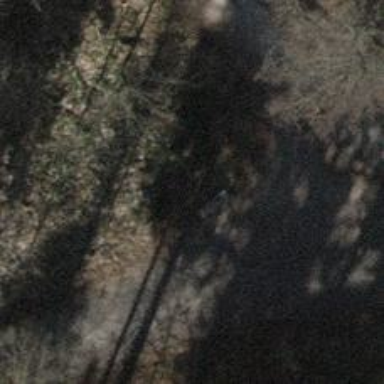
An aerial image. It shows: Brown bench.